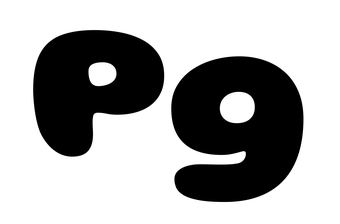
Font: Gluten_ExtraBold